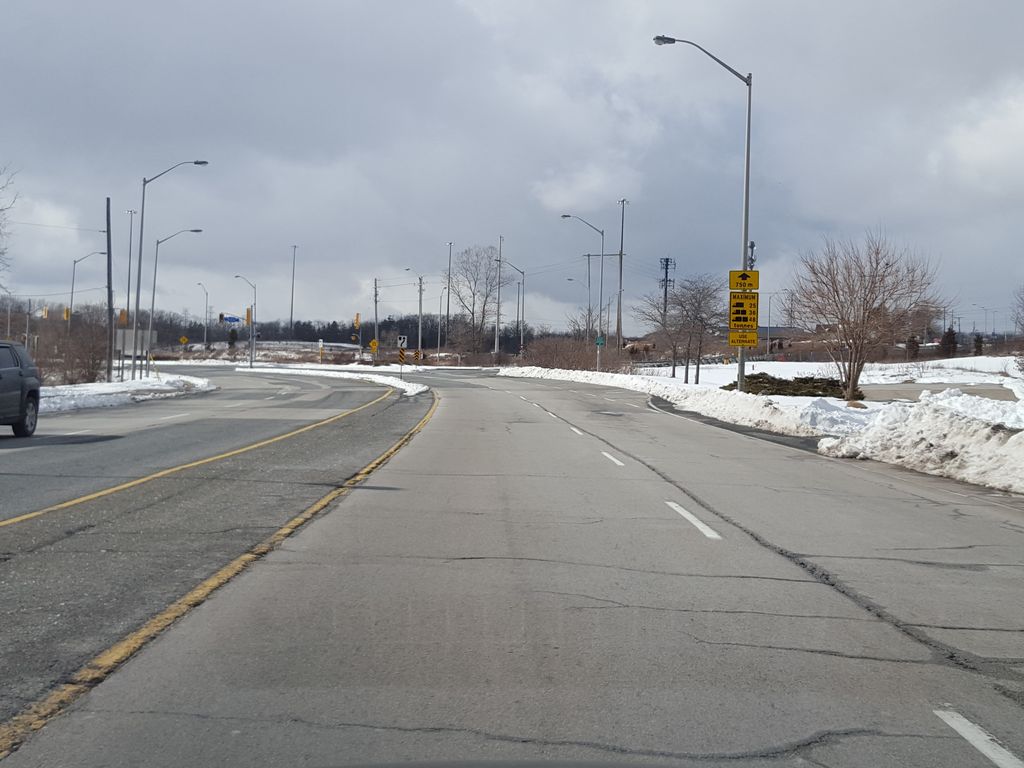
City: hamilton